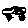
Label: car